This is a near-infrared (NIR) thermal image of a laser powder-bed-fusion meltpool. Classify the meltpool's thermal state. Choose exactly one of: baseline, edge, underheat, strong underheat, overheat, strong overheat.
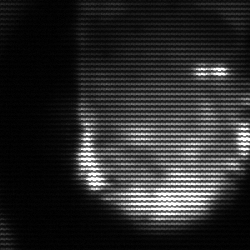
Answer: baseline